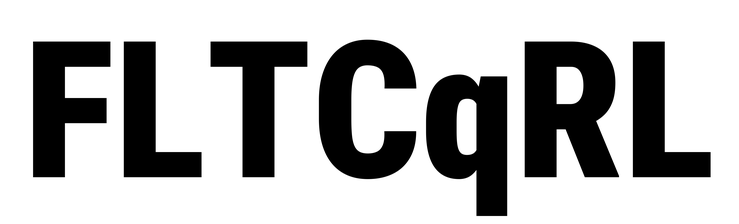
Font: Roboto_Condensed_Black